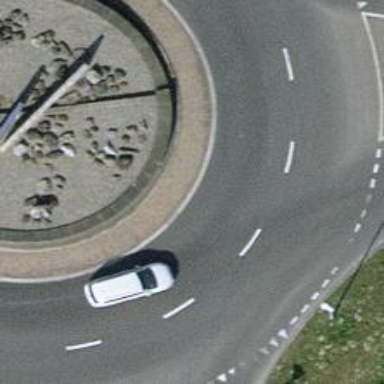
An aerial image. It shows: Primary highway with asphalt surface leading to roundabout. The road has separate sidewalks.